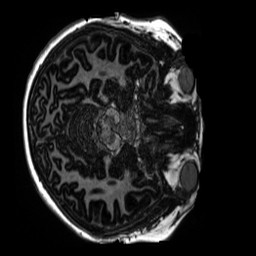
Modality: MP2RAGE
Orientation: axial
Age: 12
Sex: female
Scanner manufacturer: siemens
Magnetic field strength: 3 T
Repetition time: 4 s
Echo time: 0.00303 s